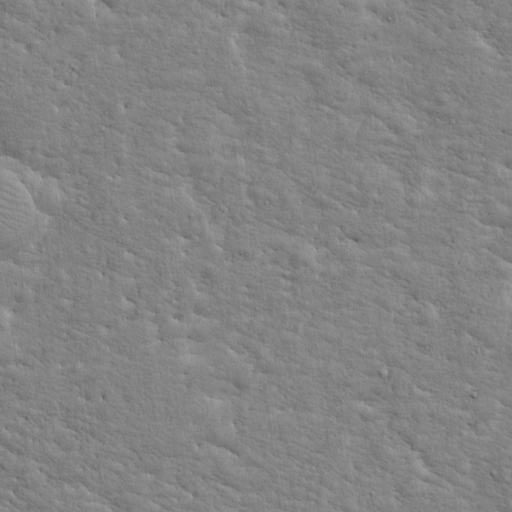
Classes present: Background